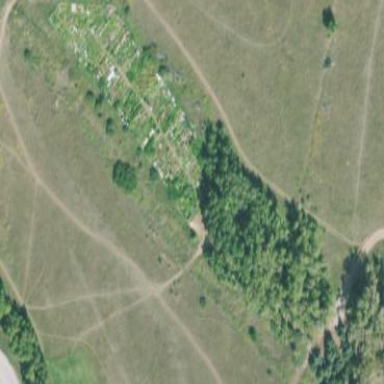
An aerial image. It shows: Area designated for allotments.